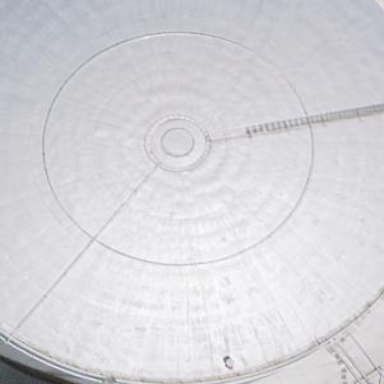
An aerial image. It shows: Storage tank which is man-made.